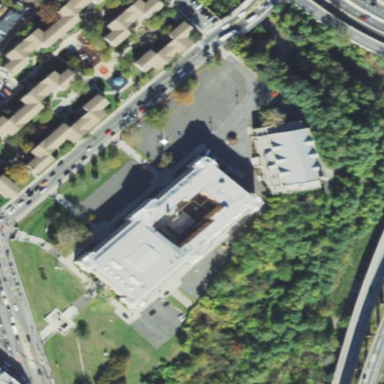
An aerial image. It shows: School building.